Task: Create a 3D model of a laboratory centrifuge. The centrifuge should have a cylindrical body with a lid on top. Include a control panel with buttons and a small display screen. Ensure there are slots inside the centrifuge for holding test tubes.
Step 418:
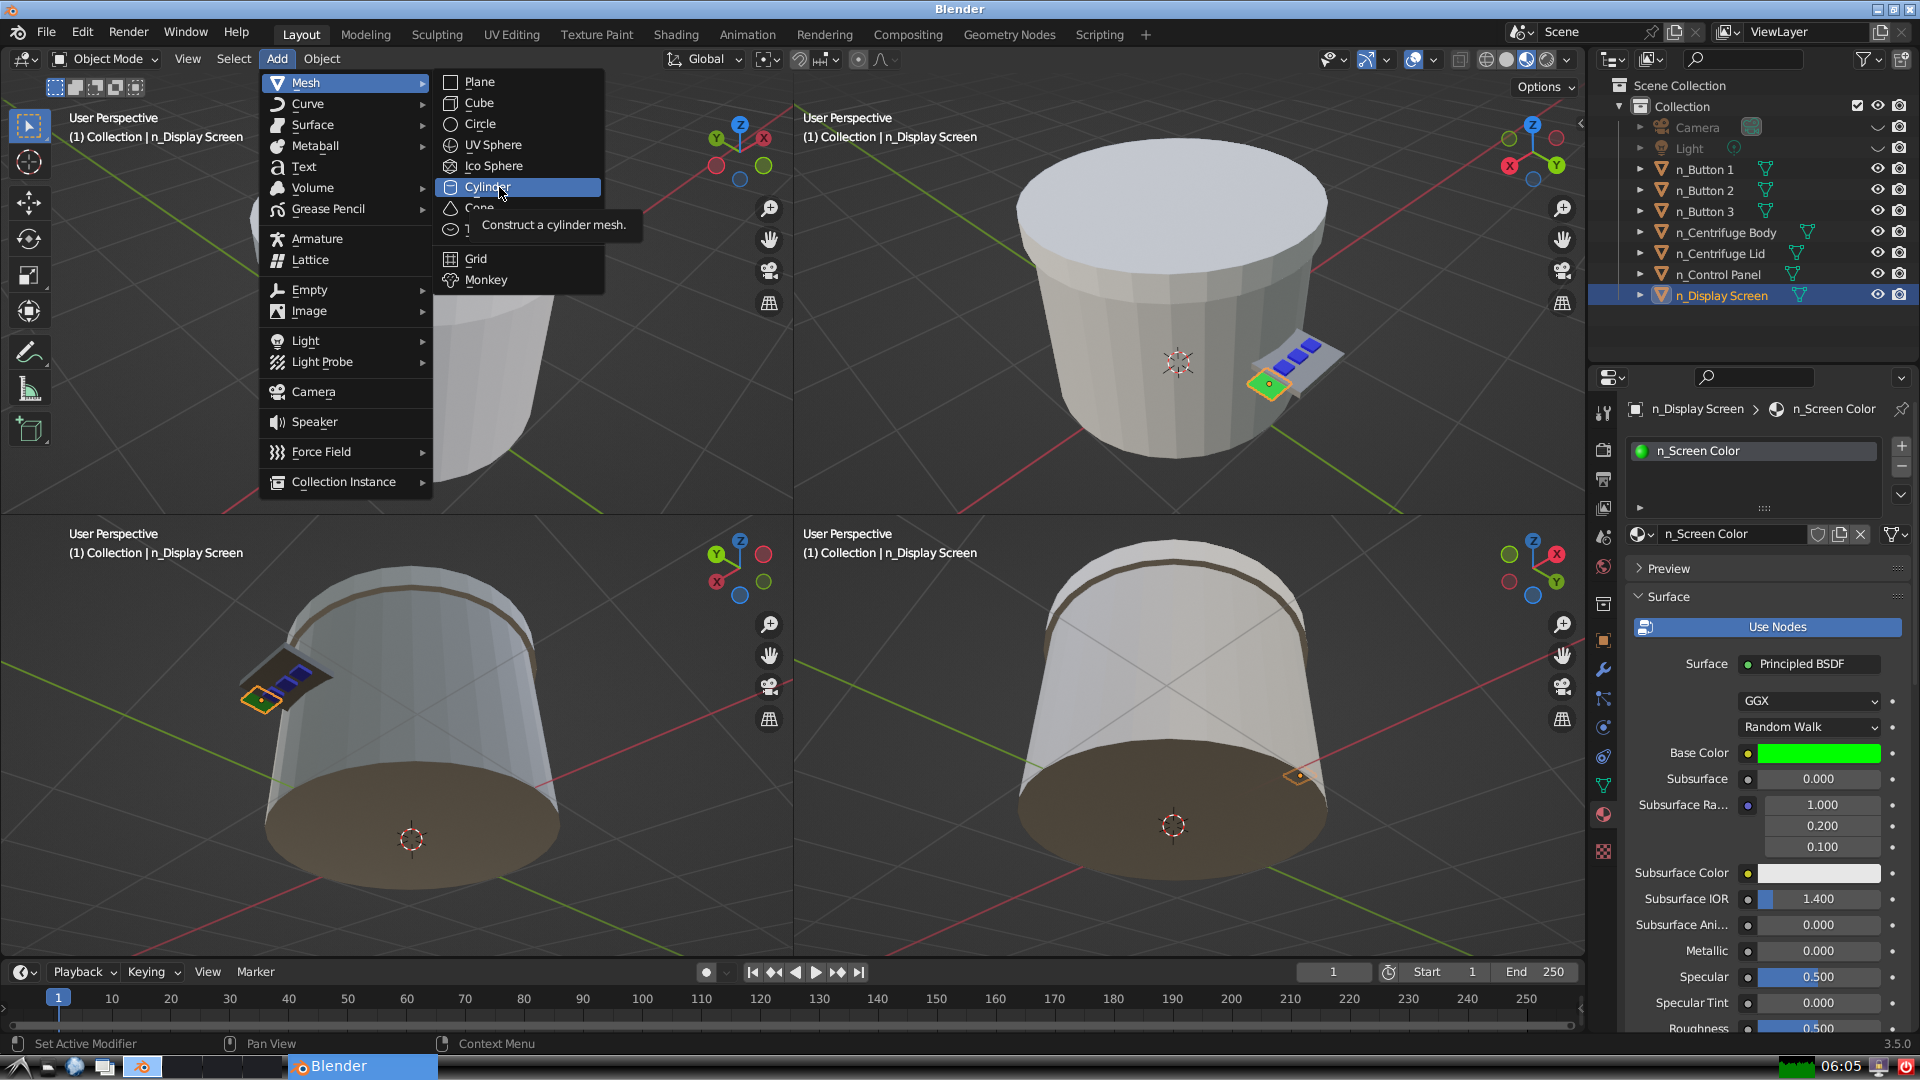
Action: click: no